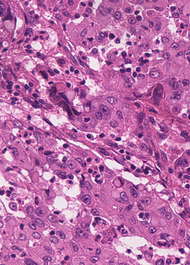
Tumor epithelial tissue: yes
Tumor-associated stroma tissue: yes
Normal tissue: no